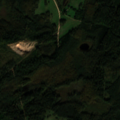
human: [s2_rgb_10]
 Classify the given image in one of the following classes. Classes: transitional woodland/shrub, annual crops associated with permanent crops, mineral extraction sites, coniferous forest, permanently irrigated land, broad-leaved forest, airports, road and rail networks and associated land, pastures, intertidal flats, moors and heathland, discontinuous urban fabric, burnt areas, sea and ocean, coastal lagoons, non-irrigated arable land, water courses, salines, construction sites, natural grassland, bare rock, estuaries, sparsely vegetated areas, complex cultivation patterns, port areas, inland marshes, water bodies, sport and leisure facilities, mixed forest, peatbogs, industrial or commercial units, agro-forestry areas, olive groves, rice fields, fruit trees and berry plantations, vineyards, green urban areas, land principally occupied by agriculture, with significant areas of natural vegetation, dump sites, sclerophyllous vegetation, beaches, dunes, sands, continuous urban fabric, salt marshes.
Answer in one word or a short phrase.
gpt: pastures, complex cultivation patterns, coniferous forest, mixed forest, transitional woodland/shrub